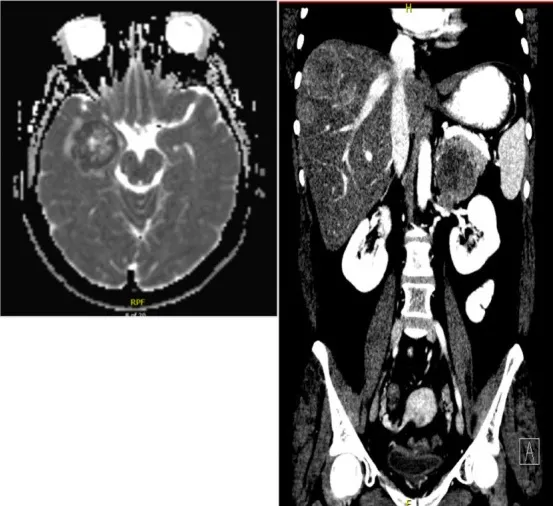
(B) At the time of diagnosis of recurrent disease, brain MRI and CT scan of the abdomen confirming brain metastasis and multiple hepatic metastatic disease.
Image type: radiology (ct)